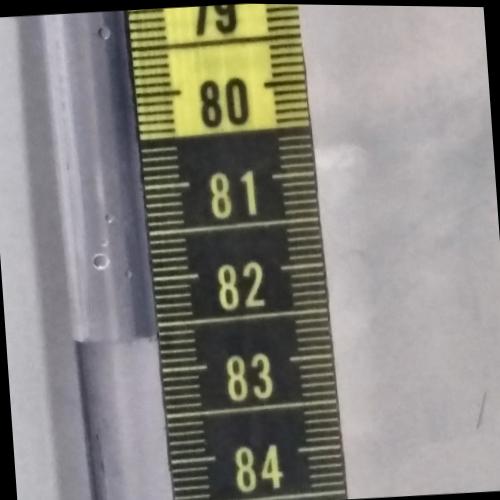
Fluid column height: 82.6 cm